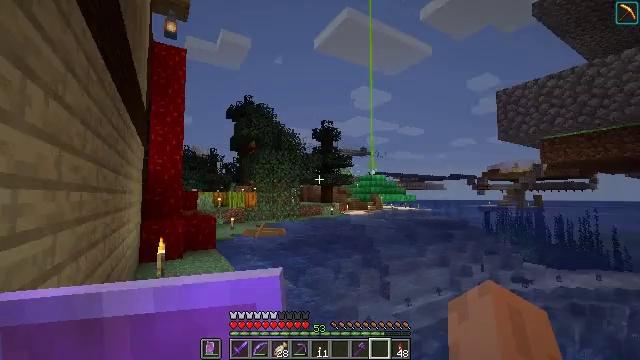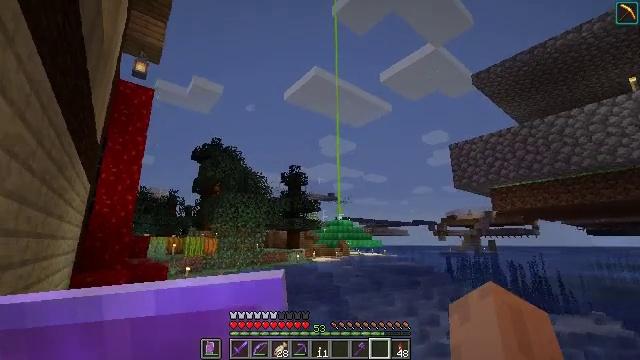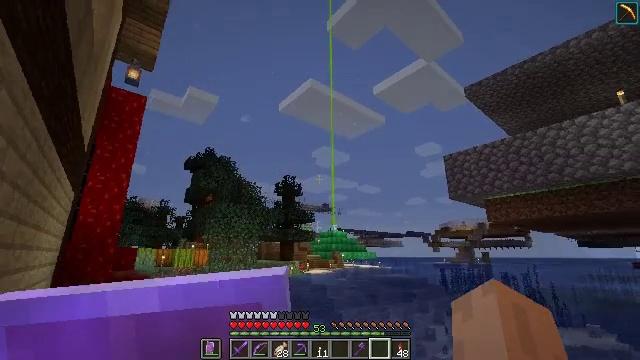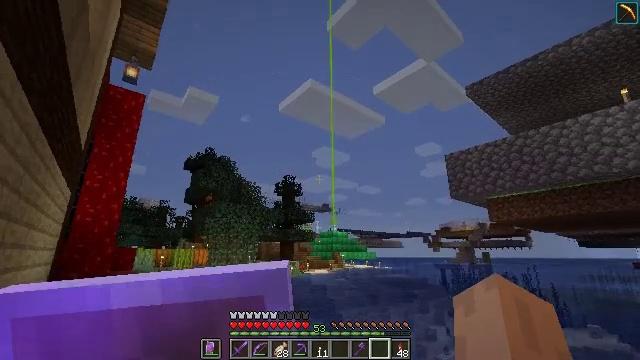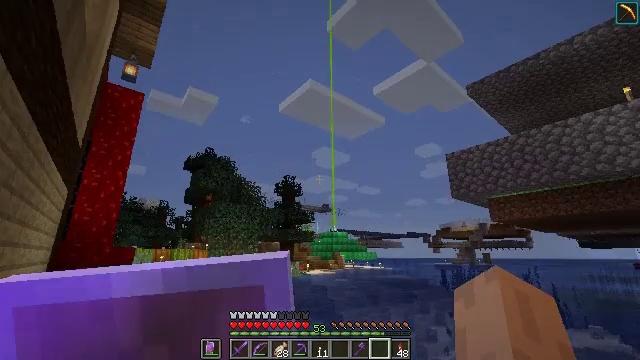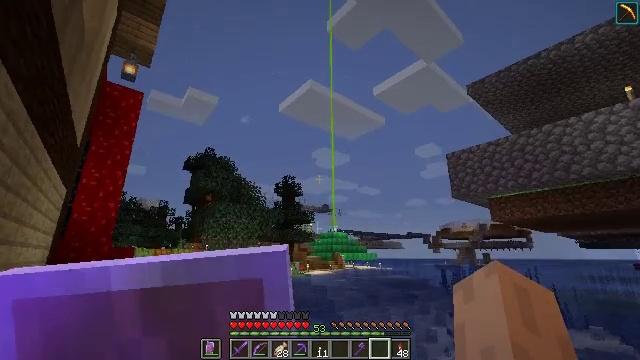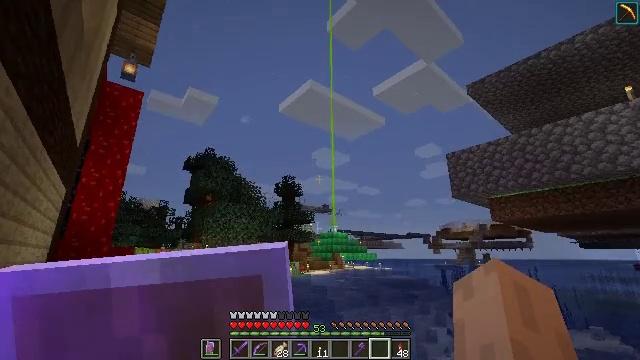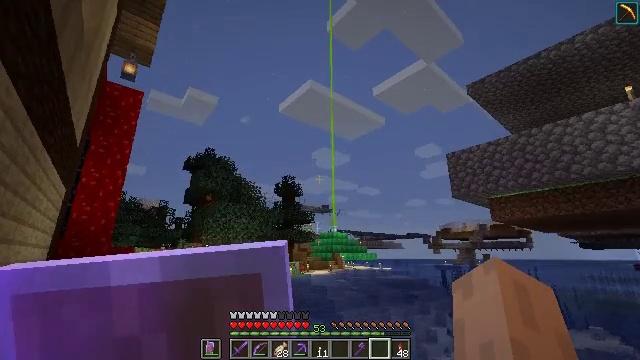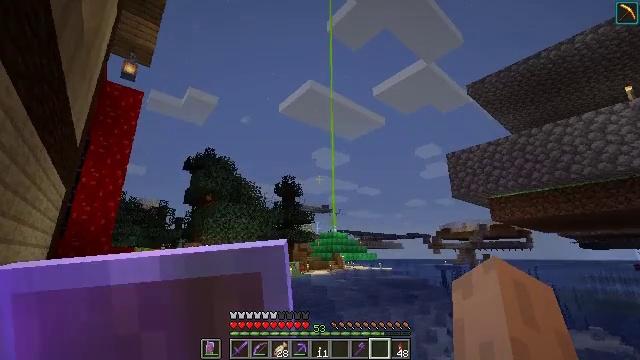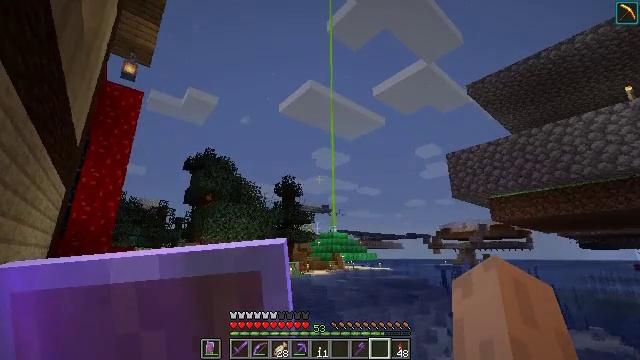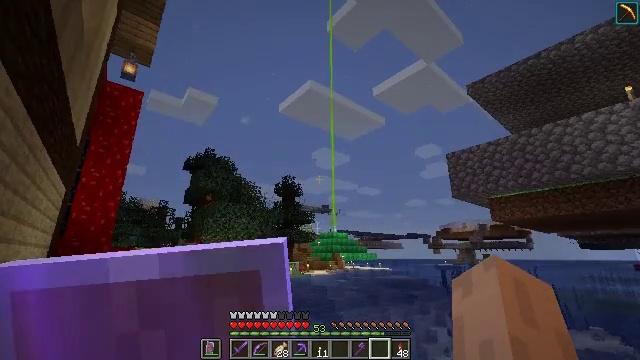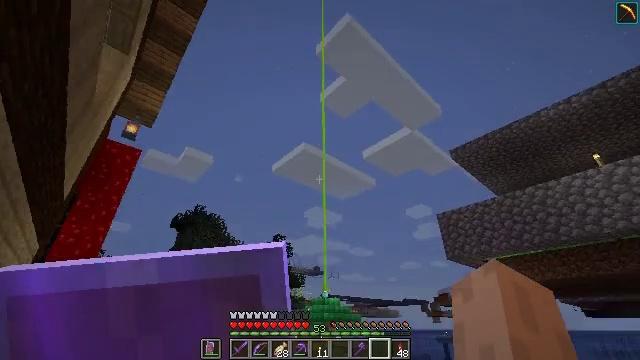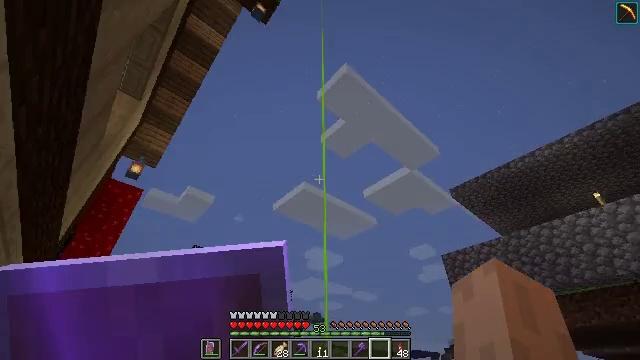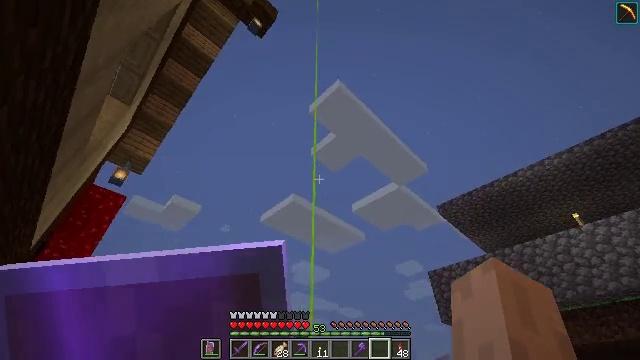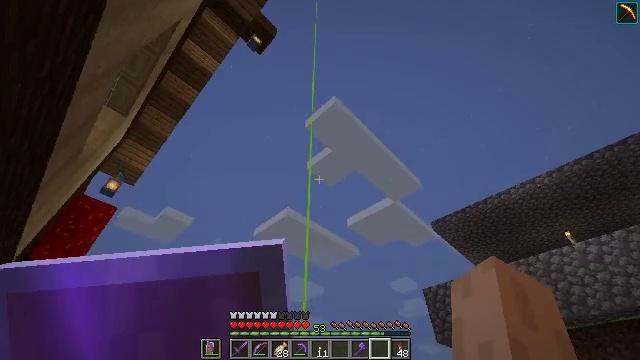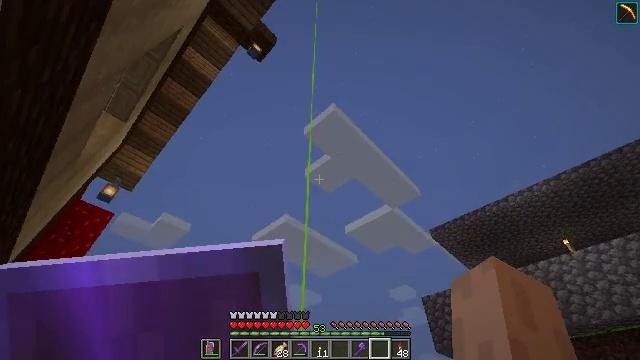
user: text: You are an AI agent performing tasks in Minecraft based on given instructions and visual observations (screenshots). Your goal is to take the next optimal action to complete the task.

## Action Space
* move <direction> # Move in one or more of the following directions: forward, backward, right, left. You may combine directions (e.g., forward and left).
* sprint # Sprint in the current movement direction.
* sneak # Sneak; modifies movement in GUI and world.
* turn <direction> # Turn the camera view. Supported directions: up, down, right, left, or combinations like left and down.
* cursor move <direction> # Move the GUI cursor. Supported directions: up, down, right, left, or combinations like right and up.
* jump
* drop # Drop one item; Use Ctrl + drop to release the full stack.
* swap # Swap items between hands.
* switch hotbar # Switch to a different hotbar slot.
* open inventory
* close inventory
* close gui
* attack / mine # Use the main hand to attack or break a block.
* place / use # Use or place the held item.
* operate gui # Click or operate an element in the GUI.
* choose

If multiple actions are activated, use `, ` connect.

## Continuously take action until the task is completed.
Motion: motion action
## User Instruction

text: Break the polished andesite stairs to collect.
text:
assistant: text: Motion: move forward, turn right and up
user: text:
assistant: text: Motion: turn right and up
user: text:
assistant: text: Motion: no_op
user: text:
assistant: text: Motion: no_op
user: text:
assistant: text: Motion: no_op
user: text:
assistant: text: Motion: no_op
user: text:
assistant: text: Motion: no_op
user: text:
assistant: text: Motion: no_op
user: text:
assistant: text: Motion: no_op
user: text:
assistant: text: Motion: no_op
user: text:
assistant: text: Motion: turn right and up
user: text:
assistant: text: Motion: turn up
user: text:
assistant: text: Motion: turn right and up
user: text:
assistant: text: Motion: turn right and up
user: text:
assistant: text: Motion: turn up
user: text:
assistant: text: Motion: no_op
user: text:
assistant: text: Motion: no_op
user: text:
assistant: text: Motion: turn up
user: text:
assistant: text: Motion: turn up
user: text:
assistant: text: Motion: no_op
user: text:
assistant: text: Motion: turn up
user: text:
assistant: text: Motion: turn up
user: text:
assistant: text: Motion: turn up
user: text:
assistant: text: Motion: turn up
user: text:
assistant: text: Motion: turn up
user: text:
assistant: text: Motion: no_op
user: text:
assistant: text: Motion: no_op
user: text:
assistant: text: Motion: no_op
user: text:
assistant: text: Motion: no_op
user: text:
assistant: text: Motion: turn right and down